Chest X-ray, AP view. Patient: 46 years old, sex M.
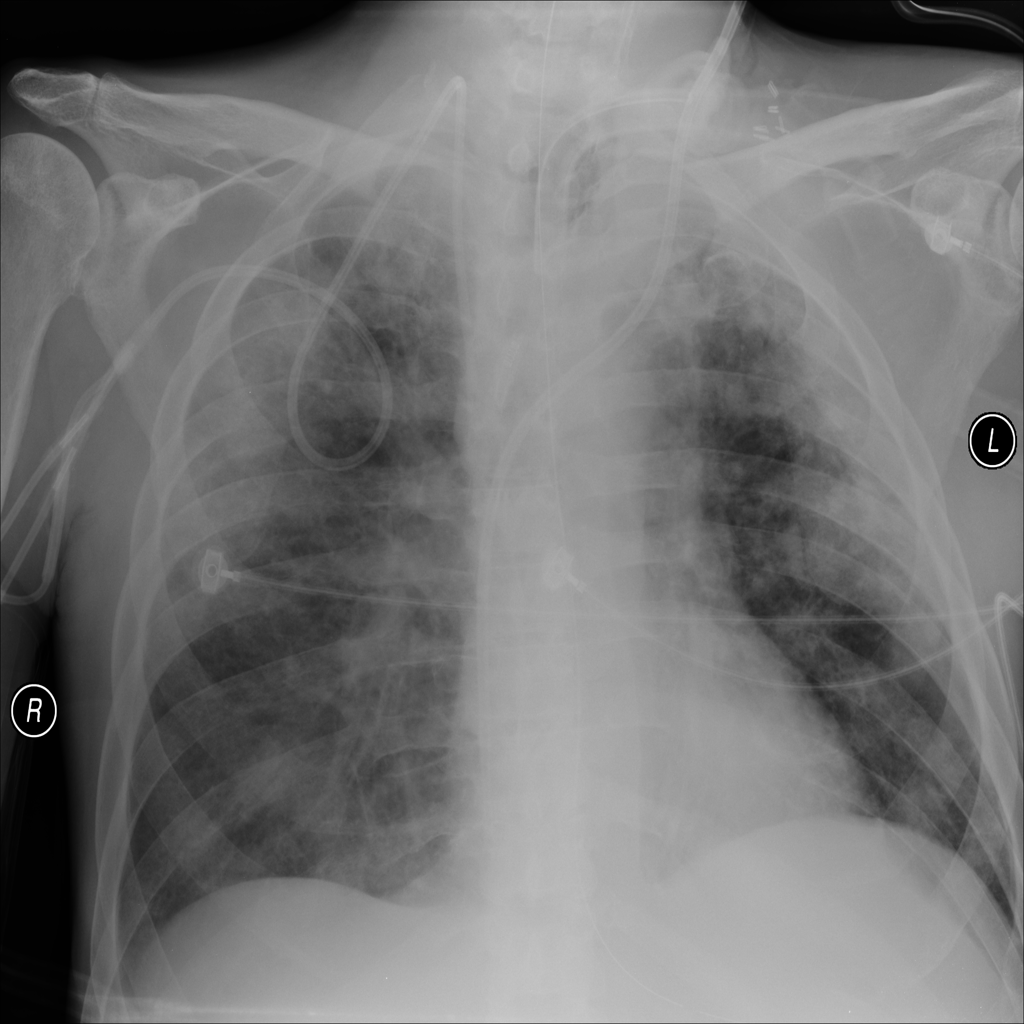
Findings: Infiltration